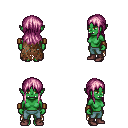
a pixel art fantasy rpg character, female body template, orc, green skin, brown tattered cape, teal pants, pink unkempt hairstyle, leather bracers, maroon shoes, four views (front, back, left, right), 2x2 character sprite sheet, small pixel art, hard edges, no anti-aliasing